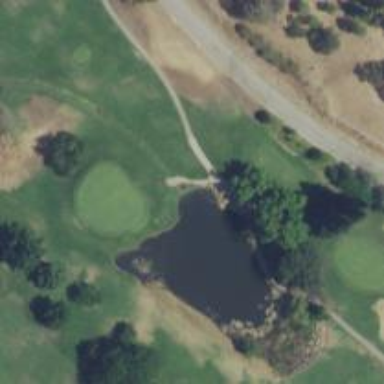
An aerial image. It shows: Path designed for golf carts.